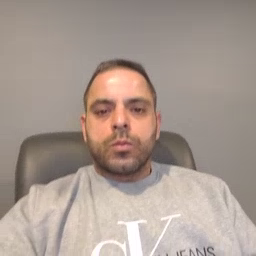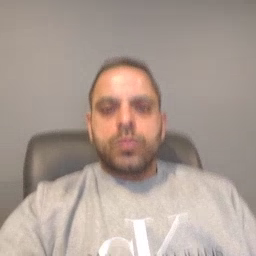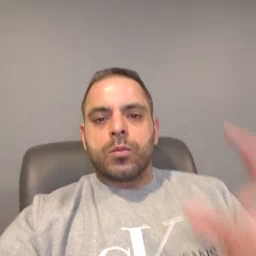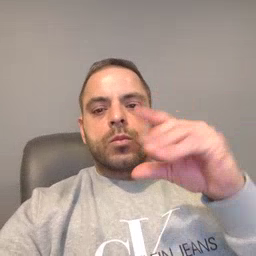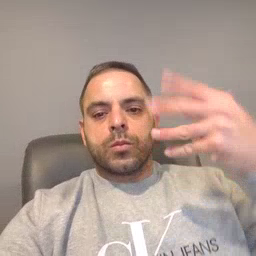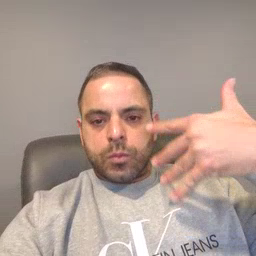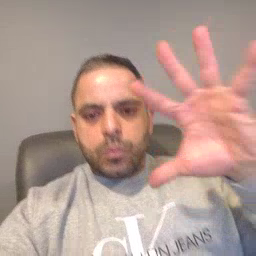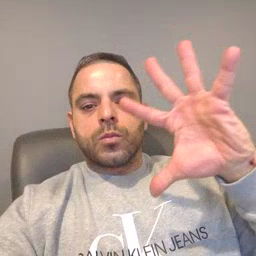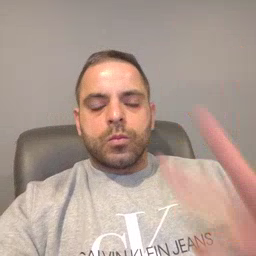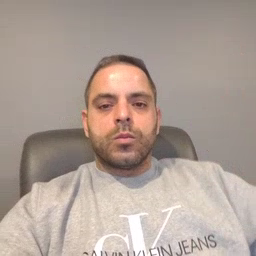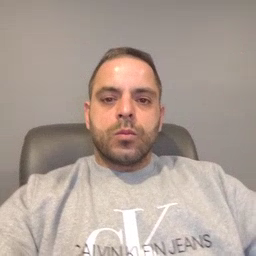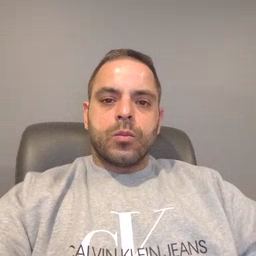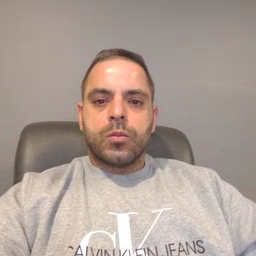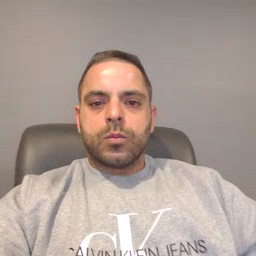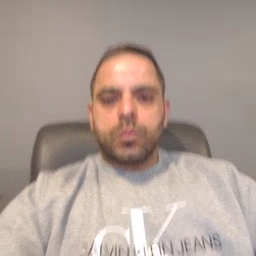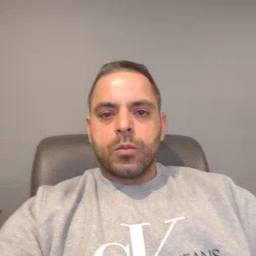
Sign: finish